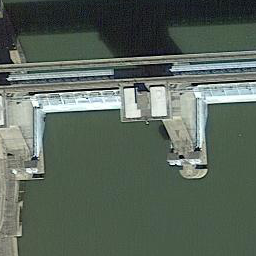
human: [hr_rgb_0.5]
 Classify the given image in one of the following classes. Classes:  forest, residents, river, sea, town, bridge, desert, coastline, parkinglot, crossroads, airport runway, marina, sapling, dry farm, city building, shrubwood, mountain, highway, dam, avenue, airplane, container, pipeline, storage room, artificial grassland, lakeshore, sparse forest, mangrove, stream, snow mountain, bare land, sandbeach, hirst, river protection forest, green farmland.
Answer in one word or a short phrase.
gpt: dam